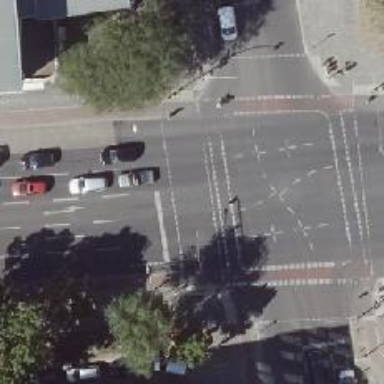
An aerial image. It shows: Secondary road with asphalt surface. There is separate sidewalk and cycle track along the road.